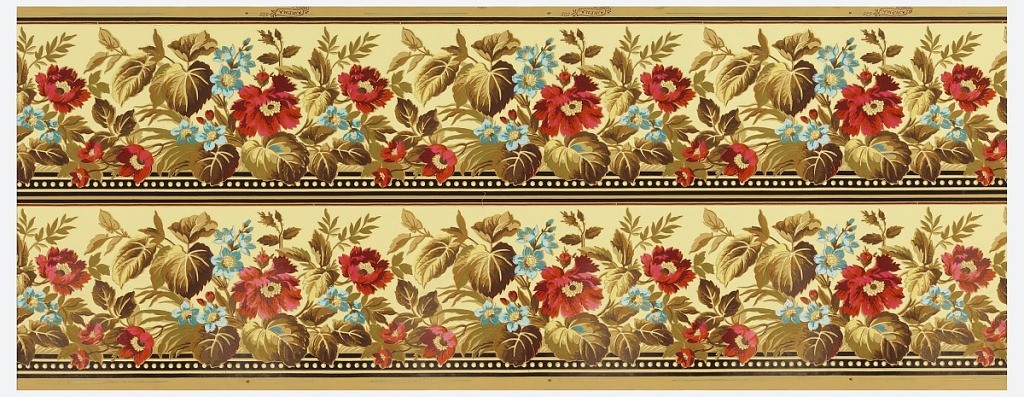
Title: Border
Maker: American Wall Paper Manufacturers' Association, 1879–1887
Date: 1880–87
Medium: Block-printed
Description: Wallpaper roll.
Printed two across, red poppies and smaller blue flowers with large foliage, printed on beige ground.